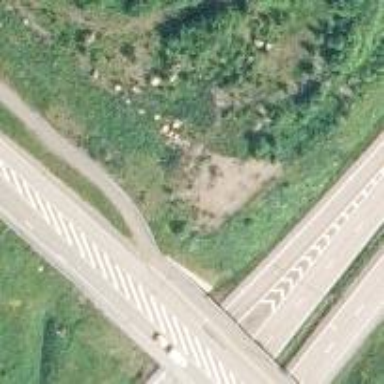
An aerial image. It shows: Cycleway bridge with asphalt surface.